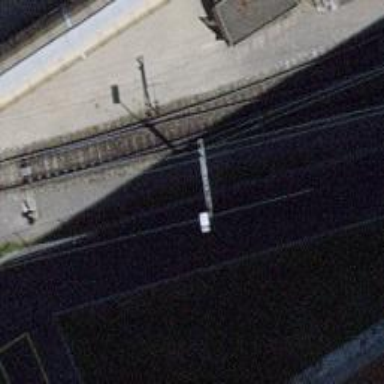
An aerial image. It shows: Railway switch.